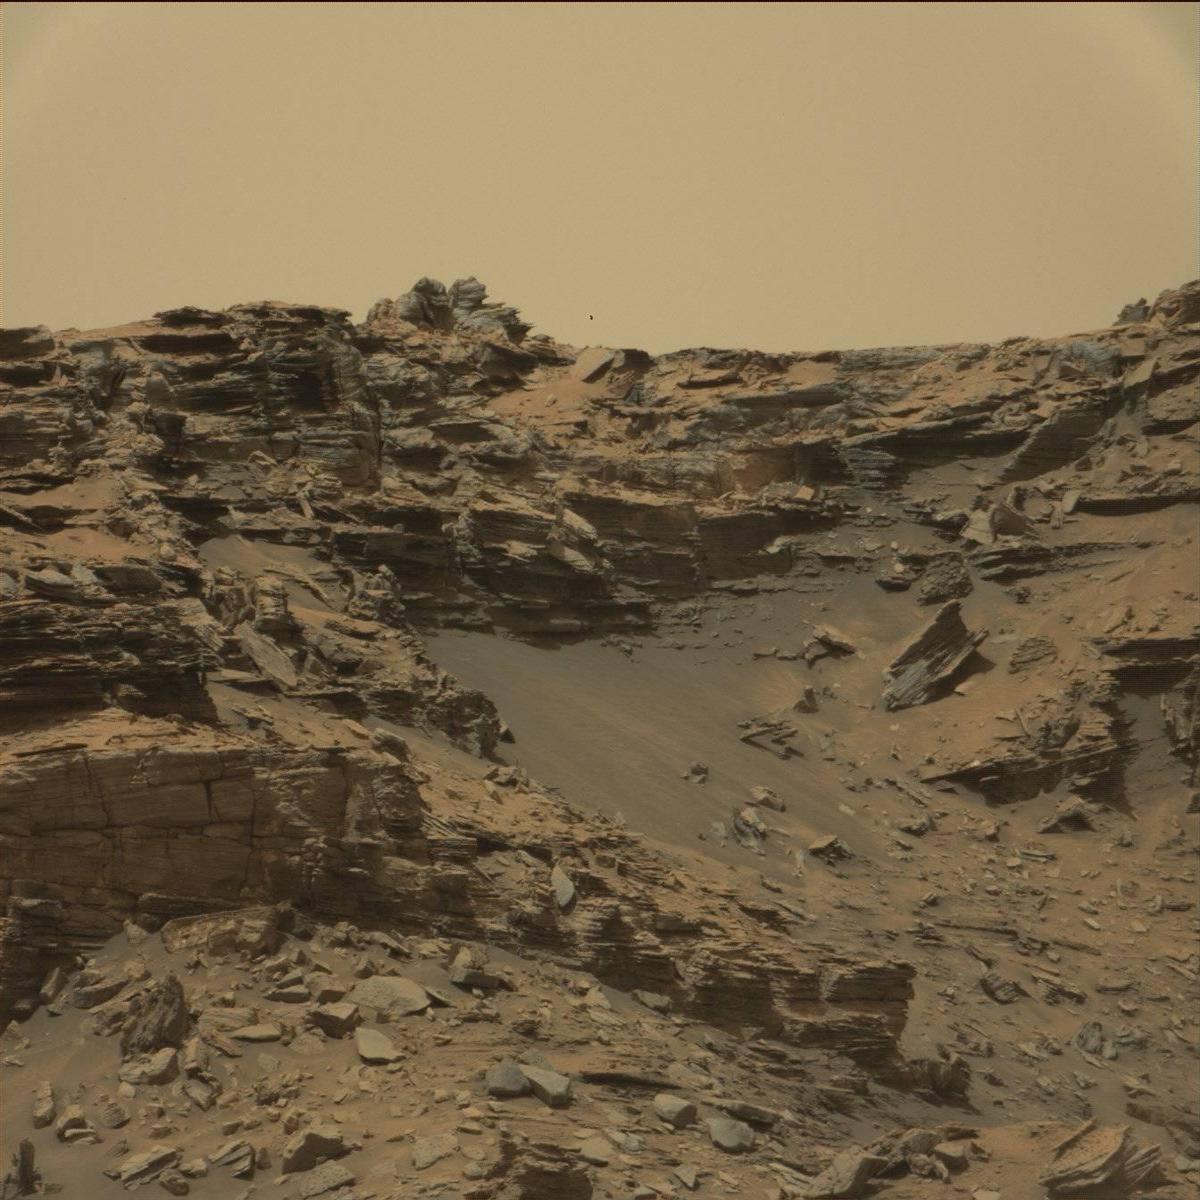
Terrain classes present: Bedrock, Rock, Sand / Soil, Sky